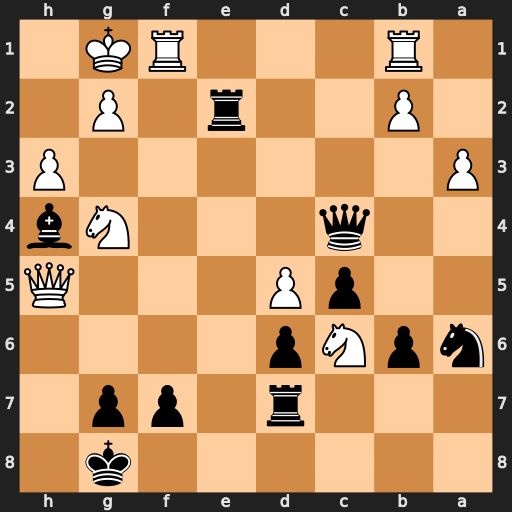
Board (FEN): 6k1/3r1pp1/npNp4/2pP3Q/2q3Nb/P6P/1P2r1P1/1R3RK1
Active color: b
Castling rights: -
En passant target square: -
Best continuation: Qe4 Nh6+ gxh6